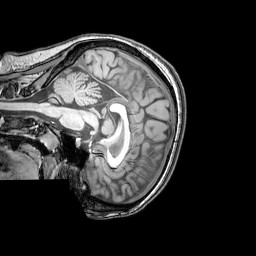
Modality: T1w
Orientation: sagittal
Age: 25
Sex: female
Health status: healthy
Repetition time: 0.081 s
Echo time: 0.037 s